Question: I'm trying to create some simple template using magnolia blossom module. The problem occurs when I'm trying to display site, it says that it can't render template (.jsp file not found).

'''
@Template(id = "websiteModule:pages/mainTemplate", title = "Main Template")
@TemplateDescription("Main Template example with Blossom")
@Controller
public class MainTemplate {
@RequestMapping("/mainTemplate")
public String render() {
return "pages/mainTemplate.jsp";
}
@TabFactory("Site Settings")
public void homeDialog(UiConfig cfg, TabBuilder tab) {
tab.fields(
cfg.fields.text("title").label("Title").description("The HTML page title"),
cfg.fields.text("metaDescription").label("Meta Description").description("HTML Meta Description of the web site"),
cfg.fields.text("metaKeywords").label("Meta Keywords").description("HTML Meta Keywords of the web site")
);
}
}
'''
'''
<?xml version="1.0" encoding="UTF-8"?>
<beans xmlns="http://www.springframework.org/schema/beans"
xmlns:xsi="http://www.w3.org/2001/XMLSchema-instance"
xmlns:context="http://www.springframework.org/schema/context"
xsi:schemaLocation="http://www.springframework.org/schema/beans http://www.springframework.org/schema/beans/spring-beans.xsd http://www.springframework.org/schema/context http://www.springframework.org/schema/context/spring-context.xsd">
<context:annotation-config/>
<context:component-scan base-package="com.brightit" use-default-filters="false">
<context:include-filter type="annotation" expression="info.magnolia.module.blossom.annotation.Template"/>
<context:include-filter type="annotation" expression="info.magnolia.module.blossom.annotation.Area"/>
<context:include-filter type="annotation" expression="info.magnolia.module.blossom.annotation.DialogFactory"/>
<context:include-filter type="annotation" expression="info.magnolia.module.blossom.annotation.VirtualURIMapper"/>
<context:include-filter type="assignable" expression="info.magnolia.cms.beans.config.VirtualURIMapping"/>
</context:component-scan>
<bean class="info.magnolia.module.blossom.web.BlossomRequestMappingHandlerAdapter">
<property name="customArgumentResolvers">
<list>
<bean class="info.magnolia.module.blossom.web.BlossomHandlerMethodArgumentResolver" />
</list>
</property>
<!-- For @Valid - JSR-303 Bean Validation API -->
<property name="webBindingInitializer">
<bean class="org.springframework.web.bind.support.ConfigurableWebBindingInitializer">
<property name="validator">
<bean class="org.springframework.validation.beanvalidation.LocalValidatorFactoryBean" />
</property>
</bean>
</property>
<property name="redirectPatterns">
<list>
<value>website:*</value>
</list>
</property>
</bean>
<bean class="info.magnolia.module.blossom.preexecution.BlossomHandlerMapping">
<property name="targetHandlerMappings">
<list>
<bean class="org.springframework.web.servlet.mvc.method.annotation.RequestMappingHandlerMapping">
<property name="useSuffixPatternMatch" value="false" />
</bean>
<bean class="org.springframework.web.servlet.handler.BeanNameUrlHandlerMapping" />
</list>
</property>
</bean>
<bean class="org.springframework.web.servlet.mvc.SimpleControllerHandlerAdapter" />
<bean class="info.magnolia.module.blossom.view.UuidRedirectViewResolver">
<property name="order" value="1" />
</bean>
<!-- JSP - renders all views that end with .jsp -->
<bean class="info.magnolia.module.blossom.view.TemplateViewResolver">
<property name="order" value="2"/>
<property name="prefix" value="/templates/websiteModule/"/>
<property name="viewNames" value="*.jsp"/>
<property name="viewRenderer">
<bean class="info.magnolia.module.blossom.view.JspTemplateViewRenderer">
<property name="contextAttributes">
<map>
<entry key="damfn">
<bean class="info.magnolia.rendering.renderer.ContextAttributeConfiguration">
<property name="name" value="damfn"/>
<property name="componentClass" value="info.magnolia.dam.templating.functions.DamTemplatingFunctions"/>
</bean>
</entry>
</map>
</property>
</bean>
</property>
</bean>
<!-- Freemarker - renders all views that end with .ftl -->
<bean class="info.magnolia.module.blossom.view.TemplateViewResolver">
<property name="order" value="3"/>
<property name="prefix" value="/websiteModule/"/>
<property name="viewNames" value="*.ftl"/>
<property name="viewRenderer">
<bean class="info.magnolia.module.blossom.view.FreemarkerTemplateViewRenderer">
<property name="contextAttributes">
<map>
<entry key="cms">
<bean class="info.magnolia.rendering.renderer.ContextAttributeConfiguration">
<property name="name" value="cms"/>
<property name="componentClass" value="info.magnolia.templating.freemarker.Directives"/>
</bean>
</entry>
<entry key="cmsfn">
<bean class="info.magnolia.rendering.renderer.ContextAttributeConfiguration">
<property name="name" value="cmsfn"/>
<property name="componentClass" value="info.magnolia.templating.functions.TemplatingFunctions"/>
</bean>
</entry>
<entry key="stkfn">
<bean class="info.magnolia.rendering.renderer.ContextAttributeConfiguration">
<property name="name" value="stkfn"/>
<property name="componentClass" value="info.magnolia.module.templatingkit.functions.STKTemplatingFunctions"/>
</bean>
</entry>
<!-- If you need the DAM templating functions in Freemarker uncomment this block to have them set as an attribute named 'damfn'.
-->
<entry key="damfn">
<bean class="info.magnolia.rendering.renderer.ContextAttributeConfiguration">
<property name="name" value="damfn"/>
<property name="componentClass" value="info.magnolia.dam.templating.functions.DamTemplatingFunctions"/>
</bean>
</entry>
</map>
</property>
</bean>
</property>
</bean>
</beans>
'''
'''
2015-03-29 13:04:01,494 ERROR rendering.engine.ModeDependentRenderExceptionHandler: Error while rendering [/brightit-website] with template [websiteModule:pages/mainTemplate] for URI [/brightit-website.html=mgnlPreview=false&mgnlChannel=desktop]:
RenderException: org.springframework.web.util.NestedServletException: Request processing failed; nested exception is info.magnolia.rendering.engine.RenderException: Can't render template /templates/websiteModule/pages/mainTemplate.jsp
info.magnolia.rendering.engine.RenderException: org.springframework.web.util.NestedServletException: Request processing failed; nested exception is info.magnolia.rendering.engine.RenderException: Can't render template /templates/websiteModule/pages/mainTemplate.jsp
at info.magnolia.module.blossom.render.BlossomTemplateRenderer.render(BlossomTemplateRenderer.java:86)
at info.magnolia.rendering.engine.DefaultRenderingEngine.render(DefaultRenderingEngine.java:106)
at info.magnolia.rendering.engine.DefaultRenderingEngine$$EnhancerByCGLIB$$f67b9c97.render(<generated>)
at info.magnolia.rendering.engine.RenderingFilter.render(RenderingFilter.java:204)
at info.magnolia.rendering.engine.RenderingFilter.handleTemplateRequest(RenderingFilter.java:139)
at info.magnolia.rendering.engine.RenderingFilter.doFilter(RenderingFilter.java:91)
at info.magnolia.cms.filters.AbstractMgnlFilter.doFilter(AbstractMgnlFilter.java:89)
at info.magnolia.cms.filters.MgnlFilterChain.doFilter(MgnlFilterChain.java:80)
at info.magnolia.module.blossom.preexecution.BlossomFilter.doFilter(BlossomFilter.java:82)
at info.magnolia.cms.filters.OncePerRequestAbstractMgnlFilter.doFilter(OncePerRequestAbstractMgnlFilter.java:58)
at info.magnolia.cms.filters.MgnlFilterChain.doFilter(MgnlFilterChain.java:80)
at info.magnolia.rendering.model.ModelExecutionFilter.doFilter(ModelExecutionFilter.java:101)
at info.magnolia.cms.filters.OncePerRequestAbstractMgnlFilter.doFilter(OncePerRequestAbstractMgnlFilter.java:58)
at info.magnolia.cms.filters.MgnlFilterChain.doFilter(MgnlFilterChain.java:80)
at info.magnolia.cms.filters.AggregatorFilter.doFilter(AggregatorFilter.java:103)
at info.magnolia.cms.filters.AbstractMgnlFilter.doFilter(AbstractMgnlFilter.java:89)
at info.magnolia.cms.filters.MgnlFilterChain.doFilter(MgnlFilterChain.java:80)
at info.magnolia.cms.security.BaseSecurityFilter.doFilter(BaseSecurityFilter.java:57)
at info.magnolia.cms.filters.AbstractMgnlFilter.doFilter(AbstractMgnlFilter.java:89)
at info.magnolia.cms.filters.MgnlFilterChain.doFilter(MgnlFilterChain.java:80)
at info.magnolia.cms.filters.RepositoryMappingFilter.doFilter(RepositoryMappingFilter.java:108)
at info.magnolia.cms.filters.AbstractMgnlFilter.doFilter(AbstractMgnlFilter.java:89)
at info.magnolia.cms.filters.MgnlFilterChain.doFilter(MgnlFilterChain.java:80)
at info.magnolia.cms.filters.CompositeFilter.doFilter(CompositeFilter.java:65)
at info.magnolia.cms.filters.AbstractMgnlFilter.doFilter(AbstractMgnlFilter.java:89)
at info.magnolia.cms.filters.MgnlFilterChain.doFilter(MgnlFilterChain.java:80)
at info.magnolia.cms.filters.MgnlFilterChain.doFilter(MgnlFilterChain.java:74)
at info.magnolia.cms.filters.MgnlFilterChain.doFilter(MgnlFilterChain.java:82)
at info.magnolia.cms.filters.MgnlFilterChain.doFilter(MgnlFilterChain.java:82)
at info.magnolia.cms.filters.MgnlFilterChain.doFilter(MgnlFilterChain.java:82)
at info.magnolia.cms.filters.MgnlFilterChain.doFilter(MgnlFilterChain.java:82)
at info.magnolia.cms.filters.MgnlFilterChain.doFilter(MgnlFilterChain.java:82)
at info.magnolia.cms.filters.MgnlFilterChain.doFilter(MgnlFilterChain.java:82)
at info.magnolia.cms.filters.MgnlFilterChain.doFilter(MgnlFilterChain.java:82)
at info.magnolia.cms.filters.MgnlFilterChain.doFilter(MgnlFilterChain.java:82)
at info.magnolia.cms.filters.MgnlFilterChain.doFilter(MgnlFilterChain.java:82)
at info.magnolia.cms.filters.MgnlFilterChain.doFilter(MgnlFilterChain.java:82)
at info.magnolia.cms.filters.MgnlFilterChain.doFilter(MgnlFilterChain.java:82)
at info.magnolia.cms.filters.CompositeFilter.doFilter(CompositeFilter.java:65)
at info.magnolia.cms.filters.AbstractMgnlFilter.doFilter(AbstractMgnlFilter.java:89)
at info.magnolia.cms.filters.MgnlFilterChain.doFilter(MgnlFilterChain.java:80)
at info.magnolia.cms.filters.VirtualUriFilter.doFilter(VirtualUriFilter.java:68)
at info.magnolia.cms.filters.AbstractMgnlFilter.doFilter(AbstractMgnlFilter.java:89)
at info.magnolia.cms.filters.MgnlFilterChain.doFilter(MgnlFilterChain.java:80)
at info.magnolia.module.cache.executor.Bypass.processCacheRequest(Bypass.java:58)
at info.magnolia.module.cache.executor.CompositeExecutor.processCacheRequest(CompositeExecutor.java:66)
at info.magnolia.module.cache.filter.CacheFilter.doFilter(CacheFilter.java:153)
at info.magnolia.cms.filters.OncePerRequestAbstractMgnlFilter.doFilter(OncePerRequestAbstractMgnlFilter.java:58)
at info.magnolia.cms.filters.MgnlFilterChain.doFilter(MgnlFilterChain.java:80)
at info.magnolia.cms.i18n.I18nContentSupportFilter.doFilter(I18nContentSupportFilter.java:73)
at info.magnolia.cms.filters.AbstractMgnlFilter.doFilter(AbstractMgnlFilter.java:89)
at info.magnolia.cms.filters.MgnlFilterChain.doFilter(MgnlFilterChain.java:80)
at info.magnolia.cms.filters.RangeSupportFilter.doFilter(RangeSupportFilter.java:84)
at info.magnolia.cms.filters.AbstractMgnlFilter.doFilter(AbstractMgnlFilter.java:89)
at info.magnolia.cms.filters.MgnlFilterChain.doFilter(MgnlFilterChain.java:80)
at info.magnolia.cms.security.BaseSecurityFilter.doFilter(BaseSecurityFilter.java:57)
at info.magnolia.cms.filters.AbstractMgnlFilter.doFilter(AbstractMgnlFilter.java:89)
at info.magnolia.cms.filters.MgnlFilterChain.doFilter(MgnlFilterChain.java:80)
at info.magnolia.cms.filters.MgnlFilterChain.doFilter(MgnlFilterChain.java:82)
at info.magnolia.cms.security.SecurityCallbackFilter.doFilter(SecurityCallbackFilter.java:83)
at info.magnolia.cms.filters.OncePerRequestAbstractMgnlFilter.doFilter(OncePerRequestAbstractMgnlFilter.java:58)
at info.magnolia.cms.filters.MgnlFilterChain.doFilter(MgnlFilterChain.java:80)
at info.magnolia.cms.security.LogoutFilter.doFilter(LogoutFilter.java:94)
at info.magnolia.cms.filters.OncePerRequestAbstractMgnlFilter.doFilter(OncePerRequestAbstractMgnlFilter.java:58)
at info.magnolia.cms.filters.MgnlFilterChain.doFilter(MgnlFilterChain.java:80)
at info.magnolia.module.templatingkit.filters.SiteMergeFilter.doFilter(SiteMergeFilter.java:112)
at info.magnolia.cms.filters.AbstractMgnlFilter.doFilter(AbstractMgnlFilter.java:89)
at info.magnolia.cms.filters.MgnlFilterChain.doFilter(MgnlFilterChain.java:80)
at info.magnolia.cms.filters.MultiChannelFilter.doFilter(MultiChannelFilter.java:82)
at info.magnolia.cms.filters.OncePerRequestAbstractMgnlFilter.doFilter(OncePerRequestAbstractMgnlFilter.java:58)
at info.magnolia.cms.filters.MgnlFilterChain.doFilter(MgnlFilterChain.java:80)
at info.magnolia.module.cache.filter.GZipFilter.doFilter(GZipFilter.java:73)
at info.magnolia.cms.filters.OncePerRequestAbstractMgnlFilter.doFilter(OncePerRequestAbstractMgnlFilter.java:58)
at info.magnolia.cms.filters.MgnlFilterChain.doFilter(MgnlFilterChain.java:80)
at info.magnolia.cms.filters.MgnlFilterChain.doFilter(MgnlFilterChain.java:82)
at info.magnolia.cms.security.auth.login.LoginFilter.doFilter(LoginFilter.java:120)
at info.magnolia.cms.filters.AbstractMgnlFilter.doFilter(AbstractMgnlFilter.java:89)
at info.magnolia.cms.filters.MgnlFilterChain.doFilter(MgnlFilterChain.java:80)
at info.magnolia.cms.filters.MgnlFilterChain.doFilter(MgnlFilterChain.java:82)
at info.magnolia.cms.filters.CosMultipartRequestFilter.doFilter(CosMultipartRequestFilter.java:89)
at info.magnolia.cms.filters.OncePerRequestAbstractMgnlFilter.doFilter(OncePerRequestAbstractMgnlFilter.java:58)
at info.magnolia.cms.filters.MgnlFilterChain.doFilter(MgnlFilterChain.java:80)
at info.magnolia.module.devicedetection.filter.DeviceDetectionFilter.doFilter(DeviceDetectionFilter.java:71)
at info.magnolia.cms.filters.OncePerRequestAbstractMgnlFilter.doFilter(OncePerRequestAbstractMgnlFilter.java:58)
at info.magnolia.cms.filters.MgnlFilterChain.doFilter(MgnlFilterChain.java:80)
at info.magnolia.cms.filters.ContentTypeFilter.doFilter(ContentTypeFilter.java:112)
at info.magnolia.cms.filters.AbstractMgnlFilter.doFilter(AbstractMgnlFilter.java:89)
at info.magnolia.cms.filters.MgnlFilterChain.doFilter(MgnlFilterChain.java:80)
at info.magnolia.cms.filters.ContextFilter.doFilter(ContextFilter.java:129)
at info.magnolia.cms.filters.AbstractMgnlFilter.doFilter(AbstractMgnlFilter.java:89)
at info.magnolia.cms.filters.MgnlFilterChain.doFilter(MgnlFilterChain.java:80)
at info.magnolia.cms.filters.CompositeFilter.doFilter(CompositeFilter.java:65)
at info.magnolia.cms.filters.AbstractMgnlFilter.doFilter(AbstractMgnlFilter.java:89)
at info.magnolia.cms.filters.SafeDestroyMgnlFilterWrapper.doFilter(SafeDestroyMgnlFilterWrapper.java:106)
at info.magnolia.cms.filters.MgnlFilterDispatcher.doDispatch(MgnlFilterDispatcher.java:66)
at info.magnolia.cms.filters.MgnlMainFilter.doFilter(MgnlMainFilter.java:107)
at info.magnolia.cms.filters.MgnlMainFilter.doFilter(MgnlMainFilter.java:93)
at org.apache.catalina.core.ApplicationFilterChain.internalDoFilter(ApplicationFilterChain.java:241)
at org.apache.catalina.core.ApplicationFilterChain.doFilter(ApplicationFilterChain.java:208)
at org.apache.catalina.core.StandardWrapperValve.invoke(StandardWrapperValve.java:220)
at org.apache.catalina.core.StandardContextValve.invoke(StandardContextValve.java:122)
at org.apache.catalina.authenticator.AuthenticatorBase.invoke(AuthenticatorBase.java:504)
at org.apache.catalina.core.StandardHostValve.invoke(StandardHostValve.java:170)
at org.apache.catalina.valves.ErrorReportValve.invoke(ErrorReportValve.java:103)
at org.apache.catalina.valves.AccessLogValve.invoke(AccessLogValve.java:950)
at org.apache.catalina.core.StandardEngineValve.invoke(StandardEngineValve.java:116)
at org.apache.catalina.connector.CoyoteAdapter.service(CoyoteAdapter.java:421)
at org.apache.coyote.http11.AbstractHttp11Processor.process(AbstractHttp11Processor.java:1074)
at org.apache.coyote.AbstractProtocol$AbstractConnectionHandler.process(AbstractProtocol.java:611)
at org.apache.tomcat.util.net.JIoEndpoint$SocketProcessor.run(JIoEndpoint.java:316)
at java.util.concurrent.ThreadPoolExecutor.runWorker(ThreadPoolExecutor.java:1145)
at java.util.concurrent.ThreadPoolExecutor$Worker.run(ThreadPoolExecutor.java:615)
at org.apache.tomcat.util.threads.TaskThread$WrappingRunnable.run(TaskThread.java:61)
at java.lang.Thread.run(Thread.java:745)
Caused by: org.springframework.web.util.NestedServletException: Request processing failed; nested exception is info.magnolia.rendering.engine.RenderException: Can't render template /templates/websiteModule/pages/mainTemplate.jsp
at org.springframework.web.servlet.FrameworkServlet.processRequest(FrameworkServlet.java:965)
at org.springframework.web.servlet.FrameworkServlet.doGet(FrameworkServlet.java:844)
at javax.servlet.http.HttpServlet.service(HttpServlet.java:620)
at org.springframework.web.servlet.FrameworkServlet.service(FrameworkServlet.java:829)
at info.magnolia.module.blossom.render.BlossomDispatcherServlet.forward(BlossomDispatcherServlet.java:132)
at info.magnolia.module.blossom.render.BlossomTemplateRenderer.render(BlossomTemplateRenderer.java:78)
... 113 more
Caused by: info.magnolia.rendering.engine.RenderException: Can't render template /templates/websiteModule/pages/mainTemplate.jsp
at info.magnolia.rendering.renderer.JspRenderer.onRender(JspRenderer.java:80)
at info.magnolia.module.blossom.view.JspTemplateViewRenderer.onRender(JspTemplateViewRenderer.java:95)
at info.magnolia.rendering.renderer.AbstractRenderer.render(AbstractRenderer.java:151)
at info.magnolia.module.blossom.view.TemplateView.renderMergedOutputModel(TemplateView.java:74)
at org.springframework.web.servlet.view.AbstractView.render(AbstractView.java:264)
at org.springframework.web.servlet.DispatcherServlet.render(DispatcherServlet.java:1208)
at org.springframework.web.servlet.DispatcherServlet.processDispatchResult(DispatcherServlet.java:992)
at org.springframework.web.servlet.DispatcherServlet.doDispatch(DispatcherServlet.java:939)
at org.springframework.web.servlet.DispatcherServlet.doService(DispatcherServlet.java:856)
at org.springframework.web.servlet.FrameworkServlet.processRequest(FrameworkServlet.java:953)
... 118 more
Caused by: java.lang.RuntimeException: javax.servlet.ServletException: File &quot;/templates/websiteModule/pages/mainTemplate.jsp&quot; not found
at info.magnolia.context.WebContextImpl.include(WebContextImpl.java:197)
at info.magnolia.rendering.renderer.JspRenderer.onRender(JspRenderer.java:74)
... 127 more
Caused by: javax.servlet.ServletException: File &quot;/templates/websiteModule/pages/mainTemplate.jsp&quot; not found
at org.apache.jasper.servlet.JspServlet.handleMissingResource(JspServlet.java:417)
at org.apache.jasper.servlet.JspServlet.serviceJspFile(JspServlet.java:384)
at org.apache.jasper.servlet.JspServlet.service(JspServlet.java:339)
at javax.servlet.http.HttpServlet.service(HttpServlet.java:727)
at org.apache.catalina.core.ApplicationFilterChain.internalDoFilter(ApplicationFilterChain.java:303)
at org.apache.catalina.core.ApplicationFilterChain.doFilter(ApplicationFilterChain.java:208)
at info.magnolia.cms.filters.MgnlFilterDispatcher.doDispatch(MgnlFilterDispatcher.java:74)
at info.magnolia.cms.filters.MgnlMainFilter.doFilter(MgnlMainFilter.java:107)
at info.magnolia.cms.filters.MgnlMainFilter.doFilter(MgnlMainFilter.java:93)
at org.apache.catalina.core.ApplicationFilterChain.internalDoFilter(ApplicationFilterChain.java:241)
at org.apache.catalina.core.ApplicationFilterChain.doFilter(ApplicationFilterChain.java:208)
at org.apache.catalina.core.ApplicationDispatcher.invoke(ApplicationDispatcher.java:748)
at org.apache.catalina.core.ApplicationDispatcher.doInclude(ApplicationDispatcher.java:604)
at org.apache.catalina.core.ApplicationDispatcher.include(ApplicationDispatcher.java:543)
at info.magnolia.module.blossom.support.ForwardRequestWrapper$1.include(ForwardRequestWrapper.java:192)
at info.magnolia.context.WebContextImpl.include(WebContextImpl.java:194)
... 128 more
'''
If I'm using FreeMaker(.ftl) instead of .jsp everything works fine. Any ideas what am I doing wrong?
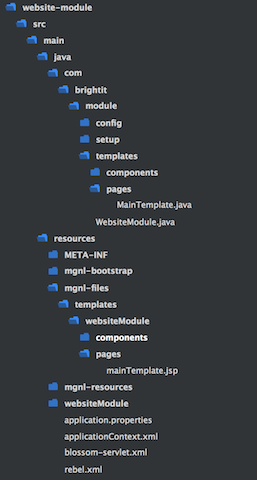
Answer: Have a look where are those jsps extracted in the file system when module is installed. My guess would be the one you are looking for gets extracted to '/templates/websiteModule/pages/mainTemplate.jsp' so using that path you should be able to find it.
HTH,
Jan